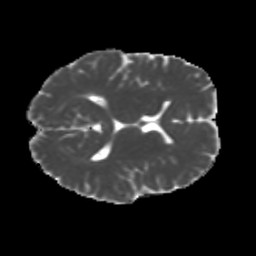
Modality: MD
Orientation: axial
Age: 28
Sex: male
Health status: healthy
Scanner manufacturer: siemens
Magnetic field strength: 3 T
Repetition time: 8.6 s
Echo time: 0.095 s